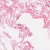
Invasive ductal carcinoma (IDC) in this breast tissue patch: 0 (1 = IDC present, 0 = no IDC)